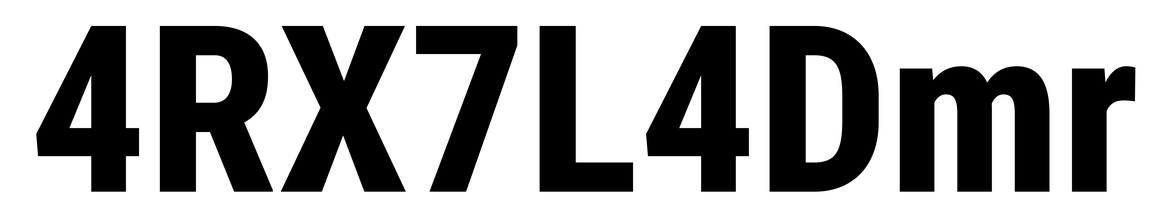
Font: Roboto_Condensed_ExtraBold